Question: I am trying to use DDEX for npgsql. while following steps provided <URL> I came across a problem. The steps specifies that after setting up the project to startup project. I should go to the debug option and select start action to external program. But the problem is I cannot see the option for that. below is the screen shot of what I get when I select debug in project properties.

Is there any way around to get the project debug in another instance of devenv.exe to complete my DDEX npgsql setup?
Thanks.
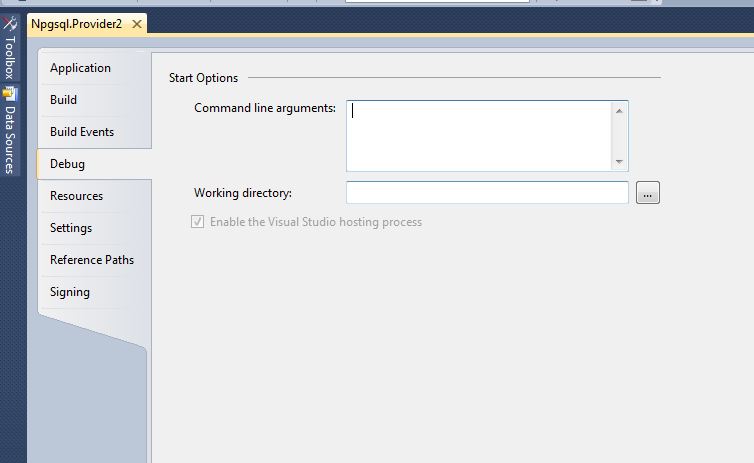
Answer: This debug option is not available in VS Express.
The way around this is to manually edit the '*.csproj.user' file in your project folder, and add the following 'PropertyGroup':
'''
<PropertyGroup Condition="'$(Configuration)|$(Platform)' == 'Debug|x86'">
<StartAction>Program</StartAction>
<StartProgram>C:\Path\To\program.exe</StartProgram>
<StartArguments>/Something</StartArguments>
</PropertyGroup>
'''
You will need to make sure that the Configuration and Platform (Debug|x86 in my example) match yours.
Cheers